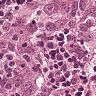
Metastatic tissue present: yes